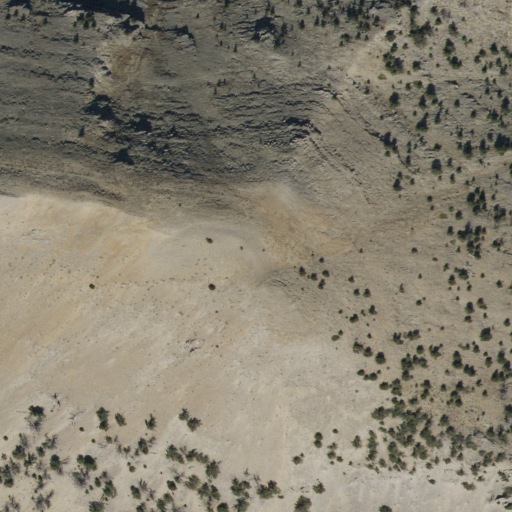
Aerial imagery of mountain in Idaho named Gallagher Peak containing grassland and shrub